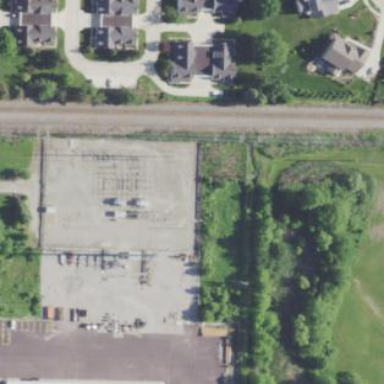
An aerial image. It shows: Fence surrounds transmission level power substation.